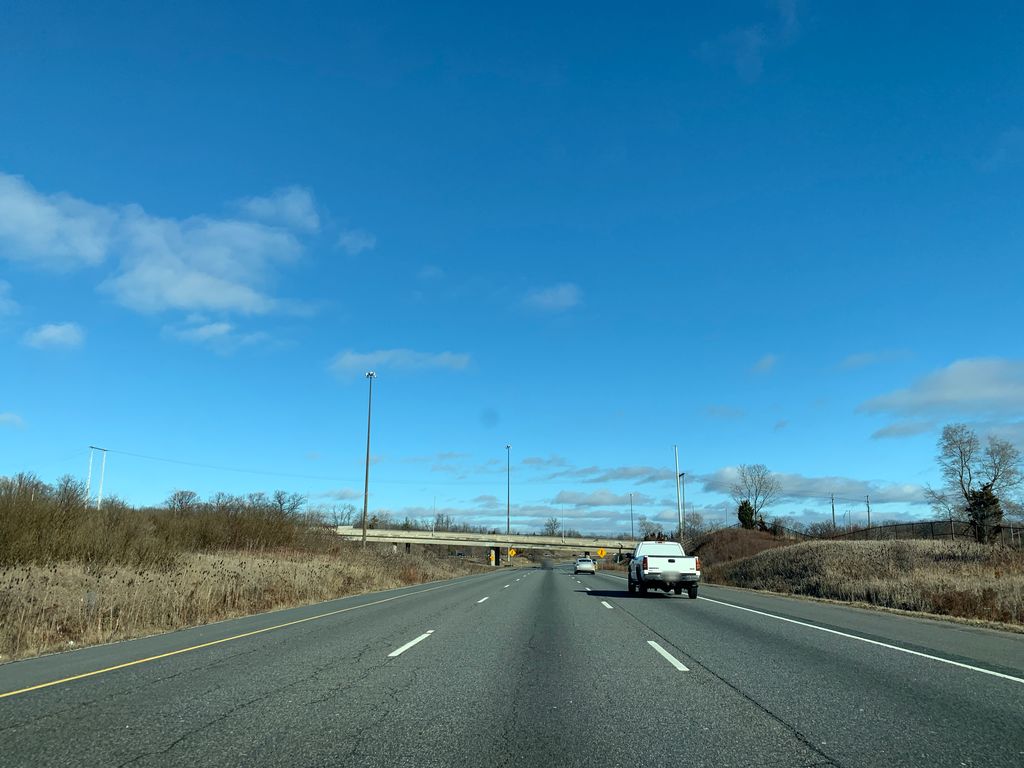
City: hamilton